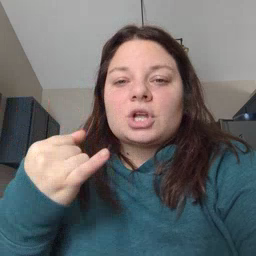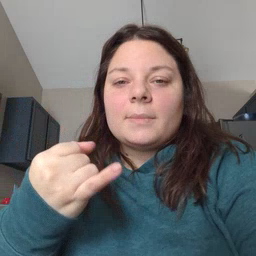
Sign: pajamas